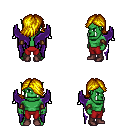
a pixel art fantasy rpg character, male body template, orc, green skin, purple wings, red pants, blonde swoop hairstyle, cloth bracers, maroon shoes, four views (front, back, left, right), 2x2 character sprite sheet, small pixel art, hard edges, no anti-aliasing